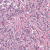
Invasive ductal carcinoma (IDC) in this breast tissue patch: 1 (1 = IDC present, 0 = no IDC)